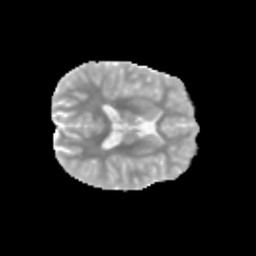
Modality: MD
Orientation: axial
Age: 11
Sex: male
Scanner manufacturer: siemens
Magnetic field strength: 3 T
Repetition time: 3.8 s
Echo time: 0.07 s